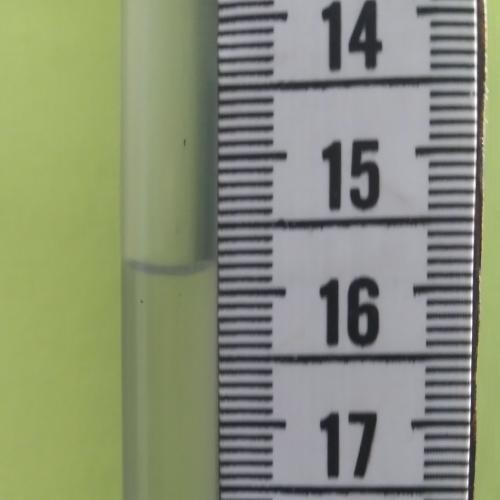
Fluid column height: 15.8 cm